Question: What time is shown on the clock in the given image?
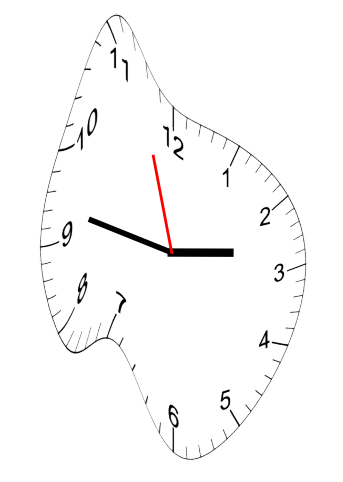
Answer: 02:46:57